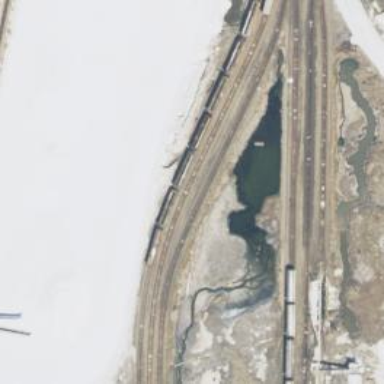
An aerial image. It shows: Rail spur service.